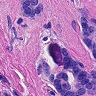
Metastatic tissue present: yes